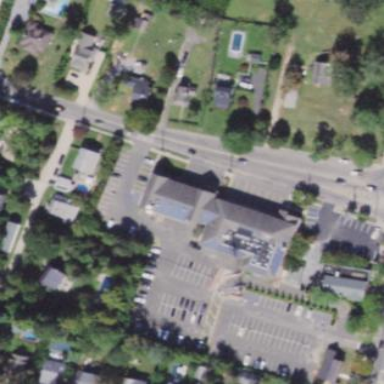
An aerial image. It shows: View of supermarket building.